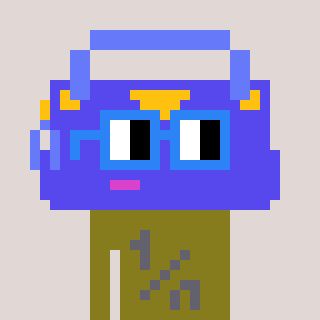
a pixel art character with square blue glasses, a bag-shaped head and a gunk-colored body on a warm background